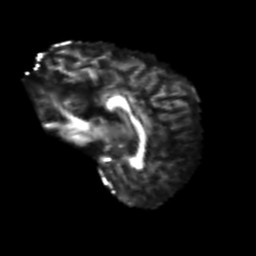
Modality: FA
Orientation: sagittal
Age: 72
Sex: male
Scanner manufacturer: siemens
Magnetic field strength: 3 T
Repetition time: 4.987 s
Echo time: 0.0792 s